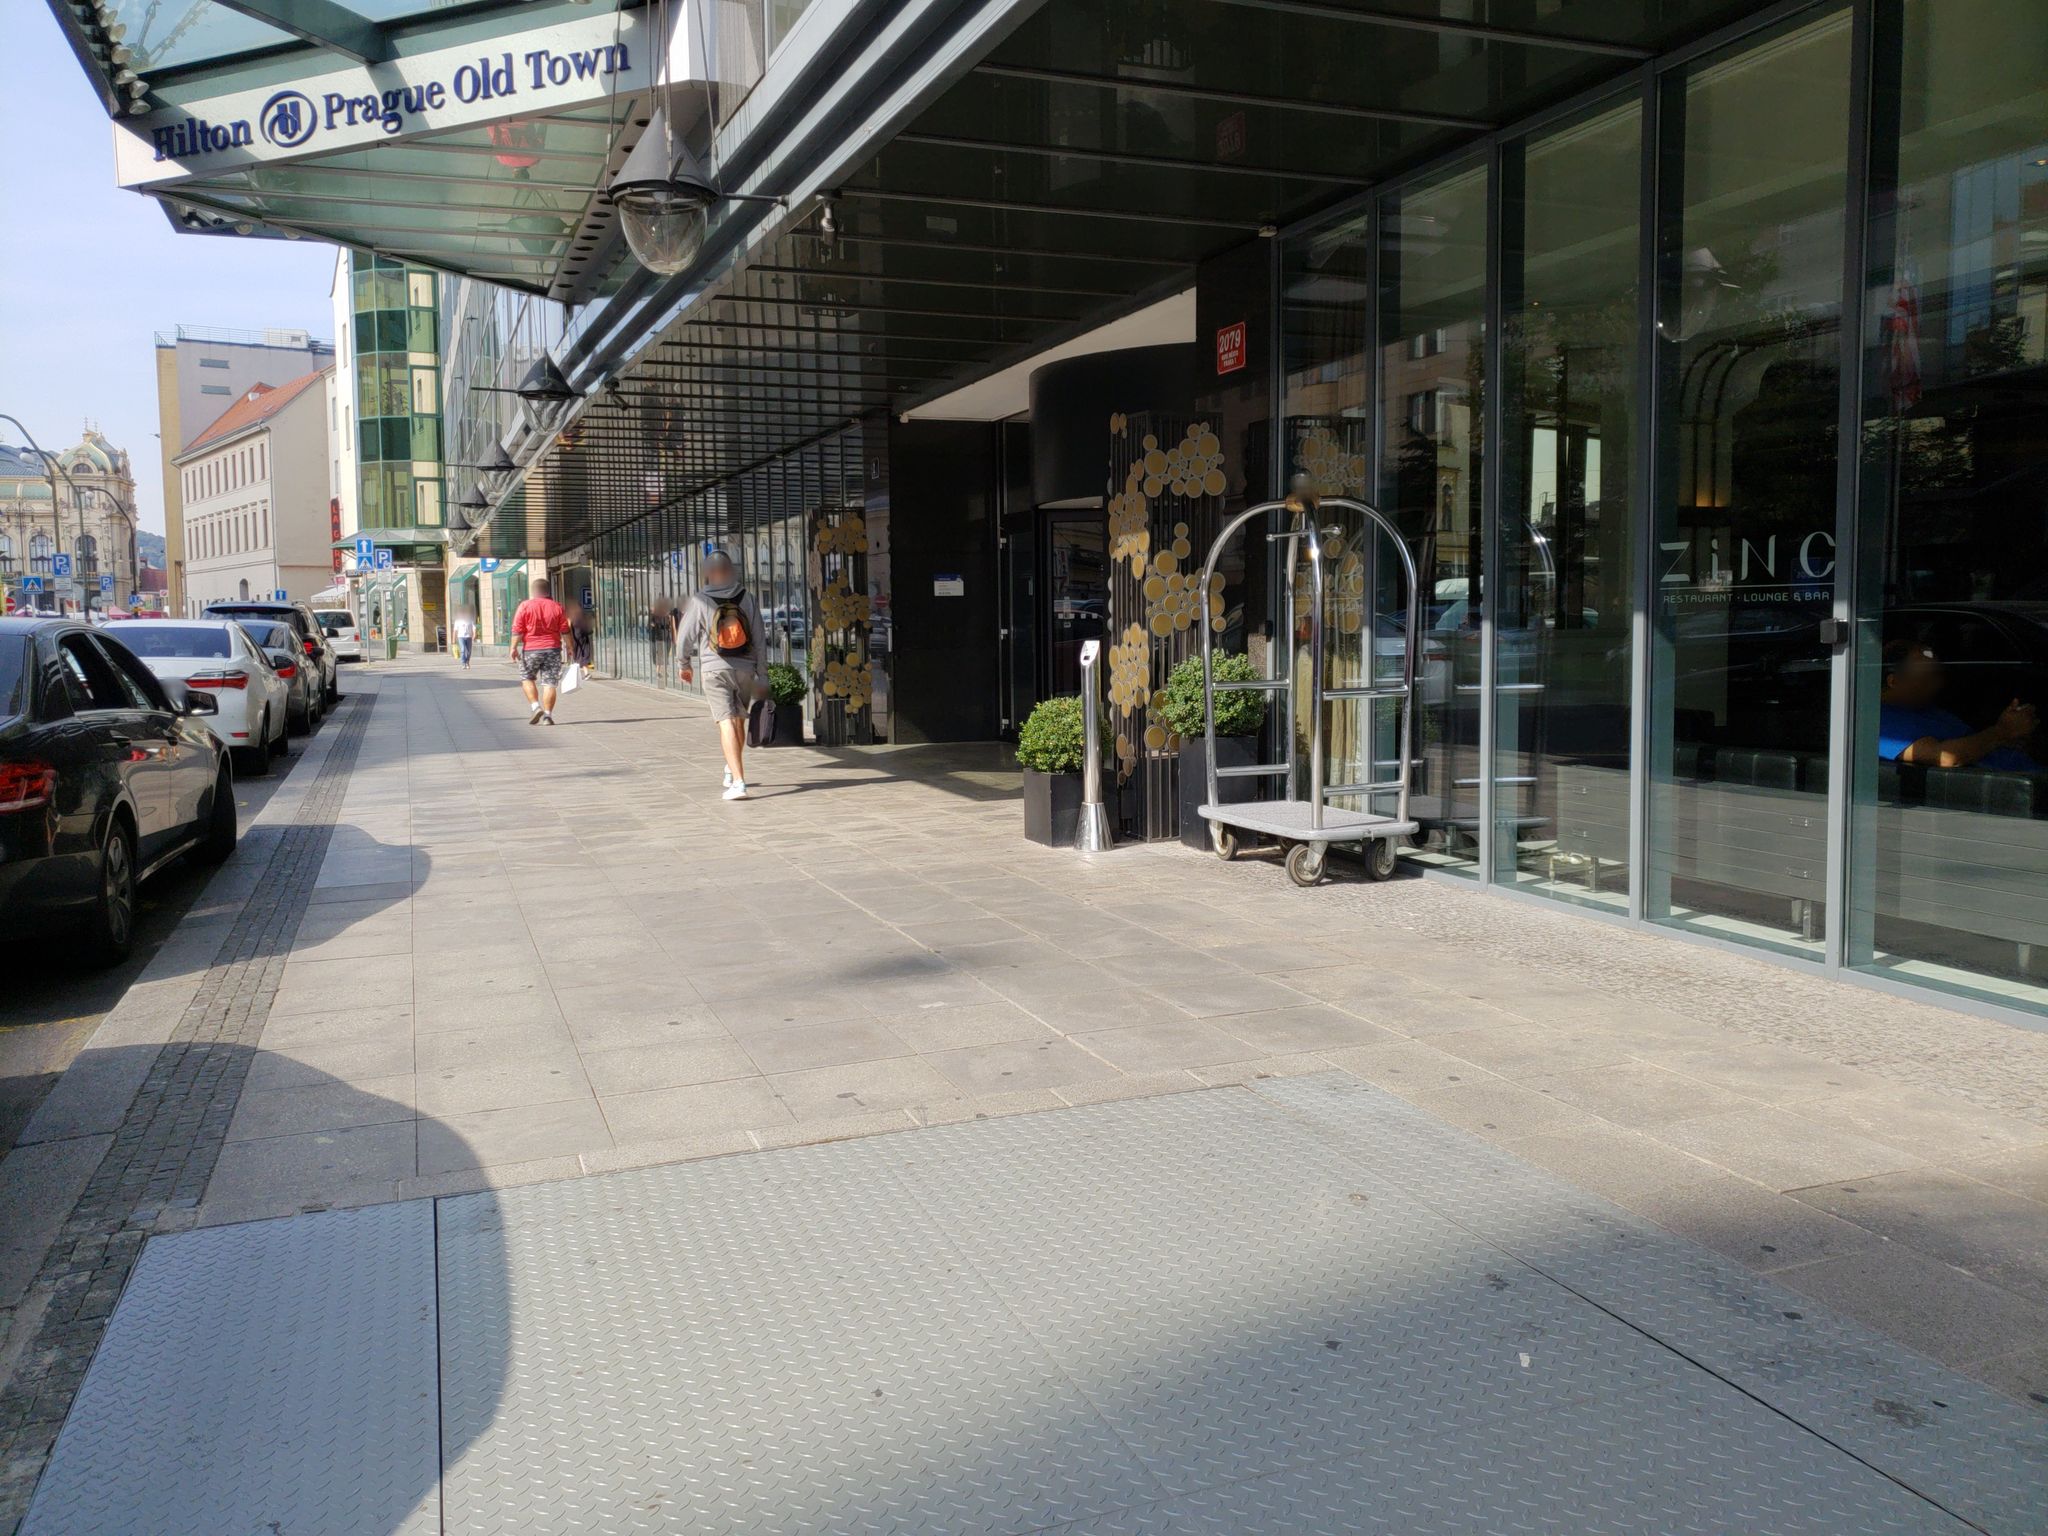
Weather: clear
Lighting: day
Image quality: good
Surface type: walking surface
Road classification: steps, footway
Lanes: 2, 1
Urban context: urban centre
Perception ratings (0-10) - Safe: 6.23, Lively: 8.39, Beautiful: 5.55, Boring: 0.6, Depressing: 6.5, Wealthy: 6.64